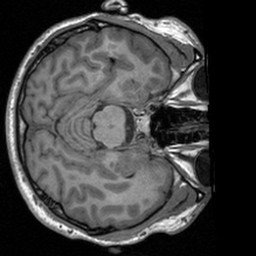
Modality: T1w
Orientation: axial
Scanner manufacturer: siemens
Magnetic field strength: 3 T
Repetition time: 1.9 s
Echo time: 0.00226 s